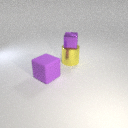
large yellow metal cylinder to the right of large purple rubber cube